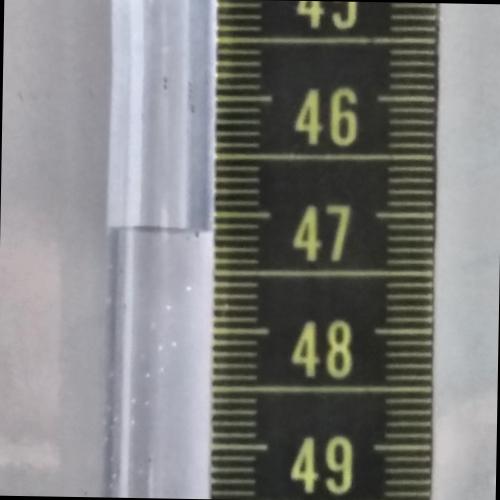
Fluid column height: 47.1 cm